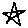
Label: star